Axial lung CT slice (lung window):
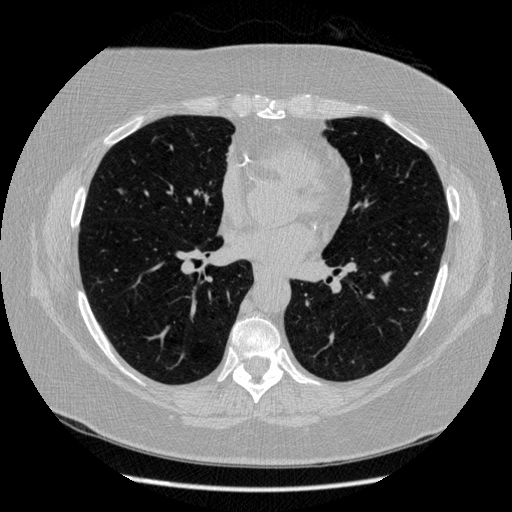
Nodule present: no